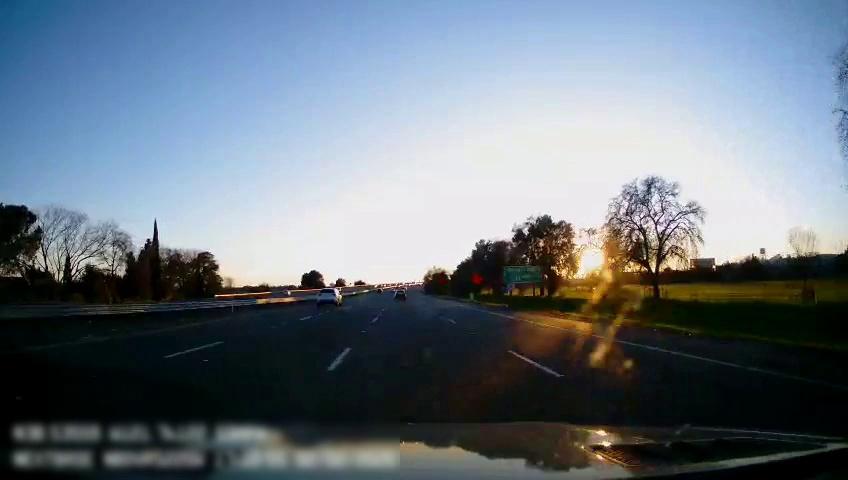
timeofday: Day
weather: Sunny
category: Drivable Space
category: Vehicles | SUV
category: Vehicles | SUV
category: Lanes | Alternate Lane
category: Lanes | Current Lane
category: Lanes | Current Lane
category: Lanes | Alternate Lane
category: Lanes | Alternate Lane
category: Traffic | Signs
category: Traffic | Signs